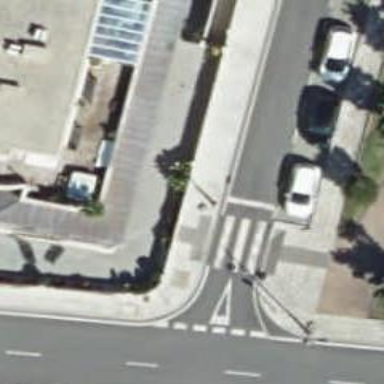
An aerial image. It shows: Uncontrolled road crossing.